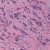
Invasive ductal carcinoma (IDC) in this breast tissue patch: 1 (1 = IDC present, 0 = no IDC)